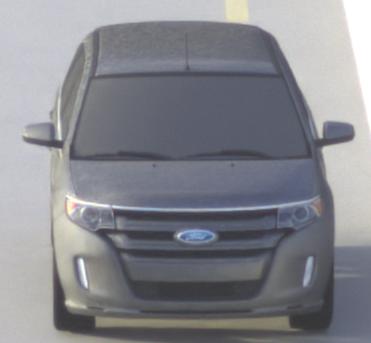
Make: Ford
Model: Edge
Detailed model: Gen. 1 Facelift
Model produced from: 2010
Model produced until: 2015
Doors: 5
Color: gray
Road condition: dry road
Daytime: morning or afternoon
Contrast: medium contrast